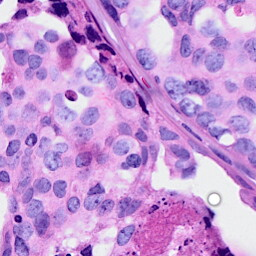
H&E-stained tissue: Breast